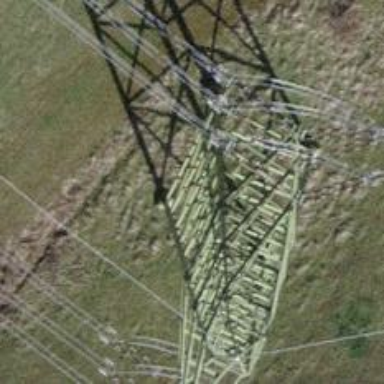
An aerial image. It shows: Power line with three cables.